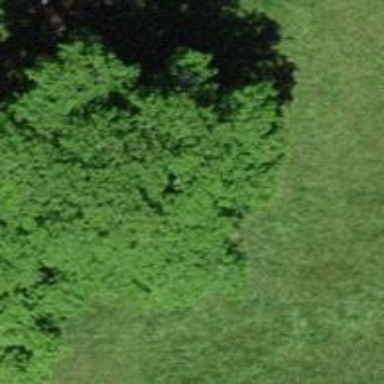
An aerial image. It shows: Broadleaved tree in natural setting.